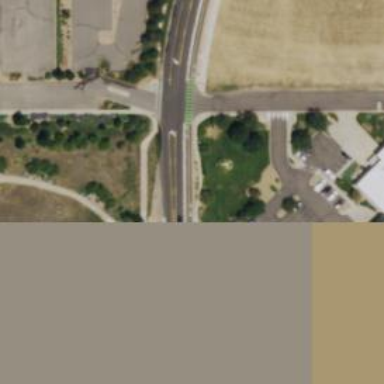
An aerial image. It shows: Tertiary road with asphalt surface and separate sidewalk.